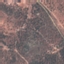
Land use / land cover: PermanentCrop